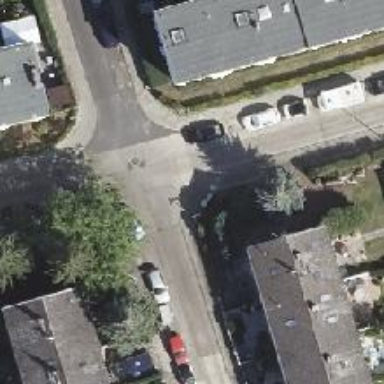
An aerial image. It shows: Residential road with sidewalks on both sides.